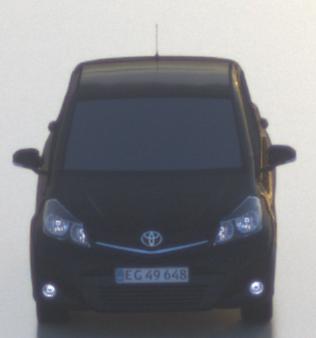
Make: Toyota
Model: Yaris 1.0
Detailed model: Yaris (XP9)
Model produced from: 2009/01
Model produced until: 2010/10
Doors: 3
Color: black
Road condition: wet road
Daytime: sunrise or sunset
Contrast: medium contrast